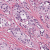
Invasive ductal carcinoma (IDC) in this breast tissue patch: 1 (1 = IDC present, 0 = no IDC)